Question: ---
In flutter, I want to make an application that scans qr code and display the qr text.
I have two buttons, which are done, scan again.
And how to put that 2 button, bottom of that scan area. If i try to put that button inside expanded layer, it looks all red
Here is the code & screenshot.
How can i solve this ?
---
'''
import 'package:flutter/material.dart';
import 'package:qr_code_scanner/qr_code_scanner.dart';
import 'package:qr_code_scanner/qr_scanner_overlay_shape.dart';
void main() => runApp(MaterialApp(home: QRSCAN()));
const flash_on = "FLASH ON";
const flash_off = "FLASH OFF";
const front_camera = "FRONT CAMERA";
const back_camera = "BACK CAMERA";
class QRSCAN extends StatefulWidget {
const QRSCAN({
Key key,
}) : super(key: key);
@override
State<StatefulWidget> createState() => _QRSCANState();
}
class _QRSCANState extends State<QRSCAN> {
bool Done_Button = false;
var qrText = "";
QRViewController controller;
final GlobalKey qrKey = GlobalKey(debugLabel: 'QR');
@override
Widget build(BuildContext context) {
return Scaffold(
appBar: AppBar(
leading: IconButton(
icon: Icon(Icons.arrow_back, color: Colors.blueAccent),
onPressed: () {
Navigator.pop(context);
controller?.pauseCamera();
},
),
elevation: 0.0,
backgroundColor: Colors.white,
actions: <Widget>[
IconButton(
icon: Icon(Icons.help_outline, color: Colors.grey,),
onPressed: () {},
),
],
),
body: Column(
children: <Widget>[
Expanded(
child: QRView(
key: qrKey,
onQRViewCreated: _onQRViewCreated,
overlay: QrScannerOverlayShape(
borderColor: Colors.blueAccent,
borderRadius: 10,
borderLength: 130,
borderWidth: 5,
overlayColor: Color(0xff010040),
),
),
flex: 4,
),
Expanded(
child: FittedBox(
fit: BoxFit.contain,
child: Column(
mainAxisAlignment: MainAxisAlignment.spaceEvenly,
children: <Widget>[
Text("$qrText", style: TextStyle(color: Colors.black,),),
InkWell(
onTap: () async {
Navigator.pop(context);
},
child: Container(
width: 100.0,
height: 50.0,
decoration: BoxDecoration(
borderRadius: BorderRadius.all(Radius.circular(5)),
gradient: LinearGradient(colors: [
Color(0xFF1E75BB),
Color(0xFF1EEABB),
])),
child: Center(
child: Text(
'Done',
style: TextStyle(
color: Colors.white,
letterSpacing: 1.5,
fontSize: 12.0,
fontWeight: FontWeight.bold,
fontFamily: 'Play',
),
),
),
),
),
SizedBox(
height: 25,
),
InkWell(
onTap: () async {
setState(() {
qrText = "";
controller?.resumeCamera();
Done_Button = false;
});
},
child: Container(
width: 100.0,
height: 50.0,
decoration: BoxDecoration(
borderRadius: BorderRadius.all(Radius.circular(5)),
gradient: LinearGradient(colors: [
Color(0xFF1E75BB),
Color(0xFF1EEABB),
])),
child: Center(
child: Text(
'Again',
style: TextStyle(
color: Colors.white,
letterSpacing: 1.5,
fontSize: 12.0,
fontWeight: FontWeight.bold,
fontFamily: 'Play',
),
),
),
),
),
],
),
),
flex: 1,
),
],
),
);
}
_isFlashOn(String current) {
return flash_on == current;
}
_isBackCamera(String current) {
return back_camera == current;
}
void _onQRViewCreated(QRViewController controller) {
this.controller = controller;
controller.scannedDataStream.listen((scanData) {
setState(() {
qrText = scanData;
controller?.pauseCamera();
Done_Button = true;
});
});
}
@override
void dispose() {
controller.dispose();
super.dispose();
}
}
'''

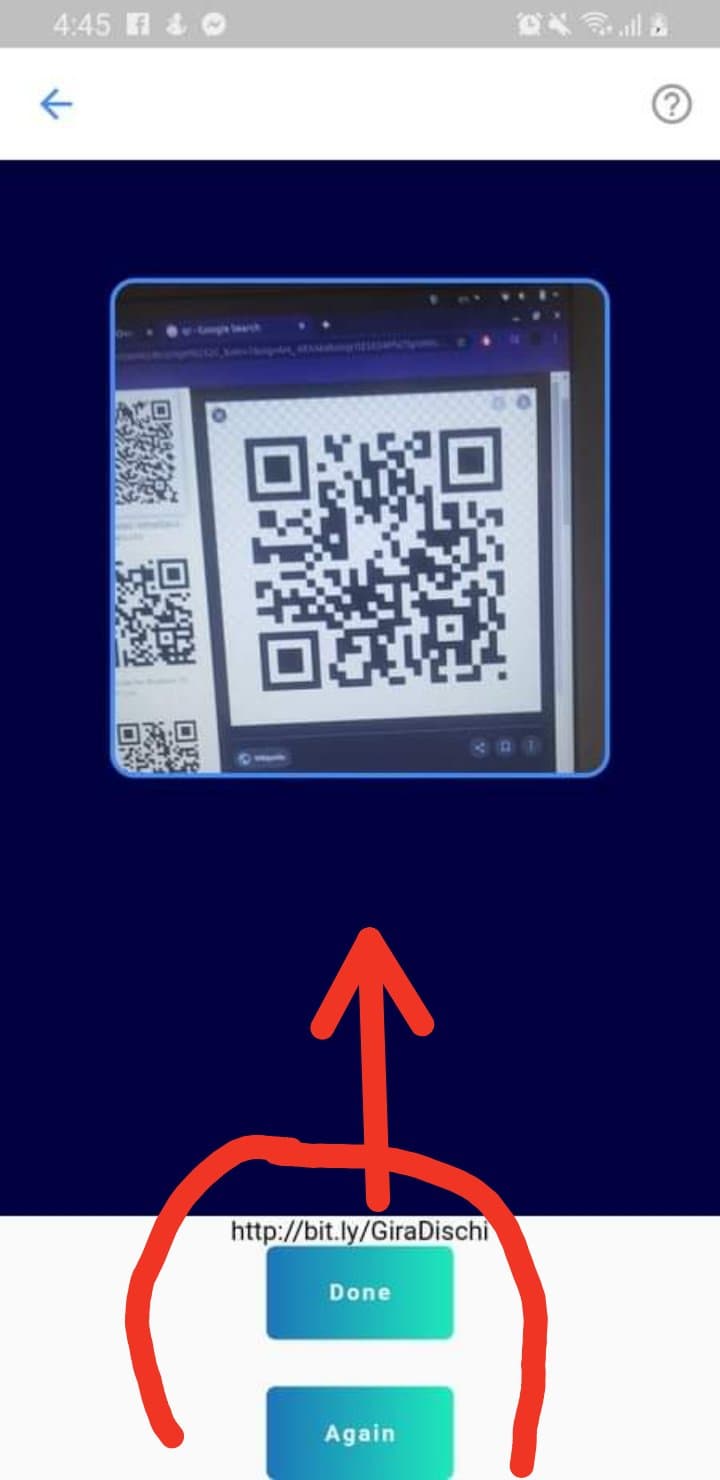
Answer: you can refactor your code as follows
'''
' Column(children: <Widget>[
/* QRView(
key: qrKey,
onQRViewCreated: _onQRViewCreated,
overlay: QrScannerOverlayShape(
borderColor: Colors.blueAccent,
borderRadius: 10,
borderLength: 130,
borderWidth: 5,
overlayColor: Color(0xff010040),
),
),*/
SizedBox(height:5),
Center(
child: Container(height: 100, color: Colors.white, width: 100),
),
Text(
"$qrText",
style: TextStyle(
color: Colors.black,
),
),
InkWell(
onTap: () async {
Navigator.pop(context);
},
child: Container(
width: 100.0,
height: 50.0,
decoration: BoxDecoration(
borderRadius: BorderRadius.all(Radius.circular(5)),
gradient: LinearGradient(colors: [
Color(0xFF1E75BB),
Color(0xFF1EEABB),
])),
child: Center(
child: Text(
'Done',
style: TextStyle(
color: Colors.white,
letterSpacing: 1.5,
fontSize: 12.0,
fontWeight: FontWeight.bold,
fontFamily: 'Play',
),
),
),
),
),
SizedBox(
height: 25,
),
InkWell(
onTap: () async {
setState(() {
qrText = "";
// controller?.resumeCamera();
// Done_Button = false;
});
},
child: Container(
width: 100.0,
height: 50.0,
decoration: BoxDecoration(
borderRadius: BorderRadius.all(Radius.circular(5)),
gradient: LinearGradient(colors: [
Color(0xFF1E75BB),
Color(0xFF1EEABB),
])),
child: Center(
child: Text(
'Again',
style: TextStyle(
color: Colors.white,
letterSpacing: 1.5,
fontSize: 12.0,
fontWeight: FontWeight.bold,
fontFamily: 'Play',
),
),
),
),
),
]),
);'
'''
<URL>